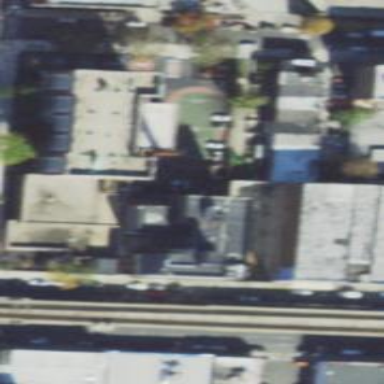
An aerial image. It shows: Asphalt schoolyard for leisure land.